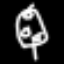
Label: mushroom